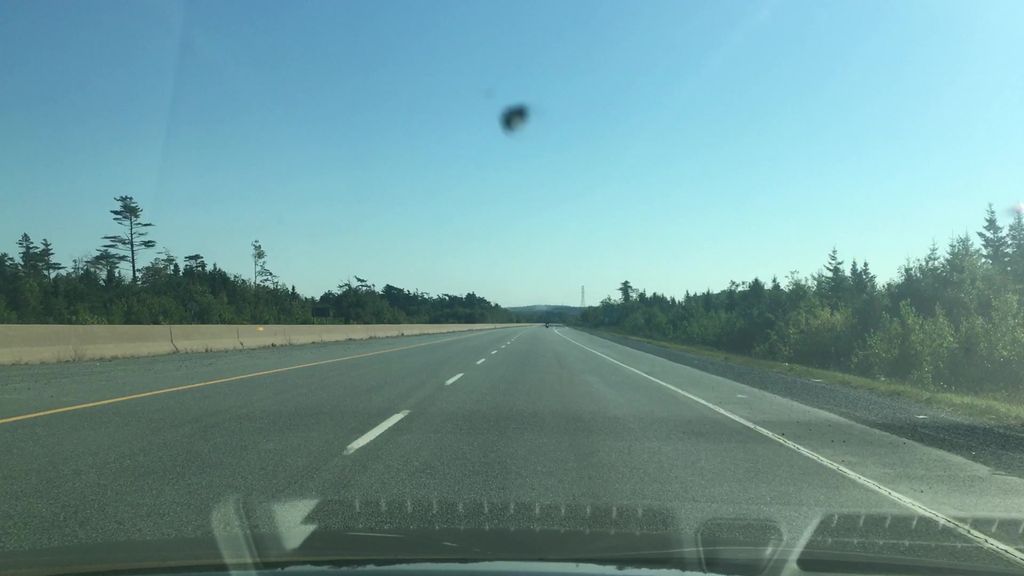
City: halifax